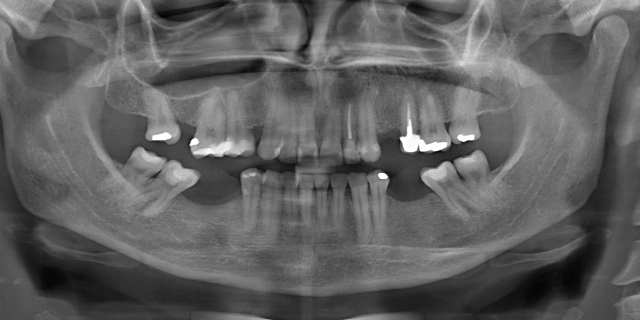
adult